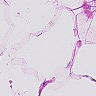
Metastatic tissue present: no